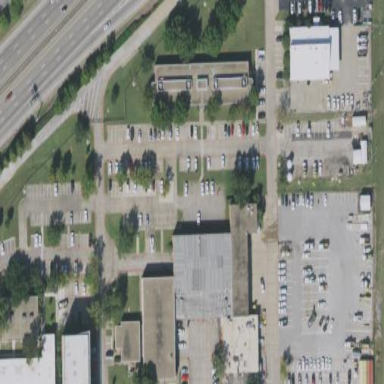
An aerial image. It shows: Public building.